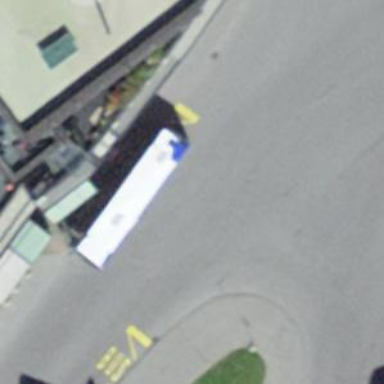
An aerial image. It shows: Bus stop with platform for public transport.